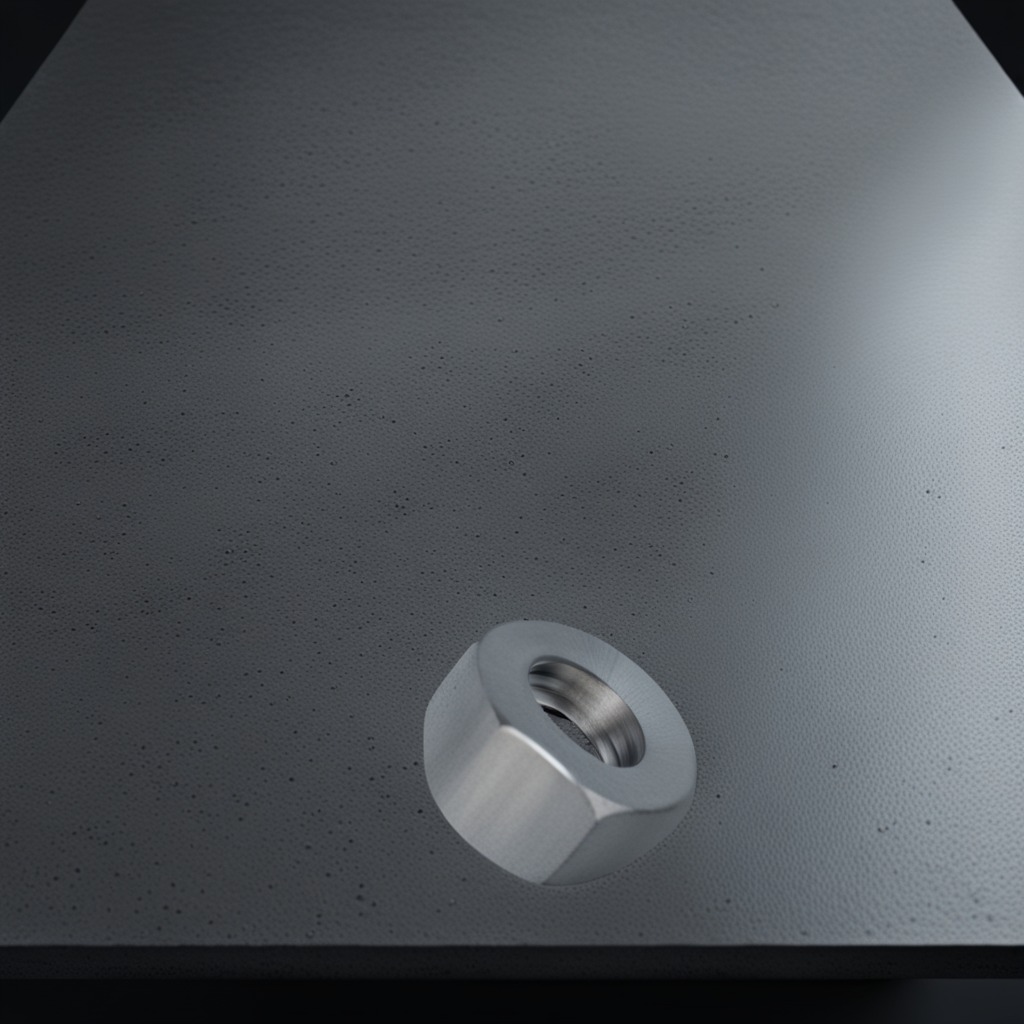
A metal nut is lying on the clean granite table inside a workshop at night.